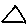
Label: triangle